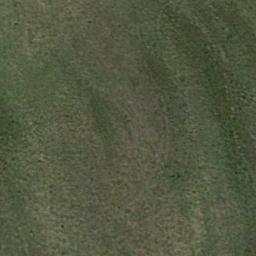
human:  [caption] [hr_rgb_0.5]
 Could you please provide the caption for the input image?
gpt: There is no grass in some parts of the meadow .

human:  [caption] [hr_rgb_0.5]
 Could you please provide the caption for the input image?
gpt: This meadow has different sparsity in different places .

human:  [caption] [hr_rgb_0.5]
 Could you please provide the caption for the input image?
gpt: A large lush green meadow covered with green grass .

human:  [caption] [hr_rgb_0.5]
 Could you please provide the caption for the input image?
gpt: The entire image is dominated by grass .

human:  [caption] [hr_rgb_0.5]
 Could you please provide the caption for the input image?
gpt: A sparse green meadow with some grass .